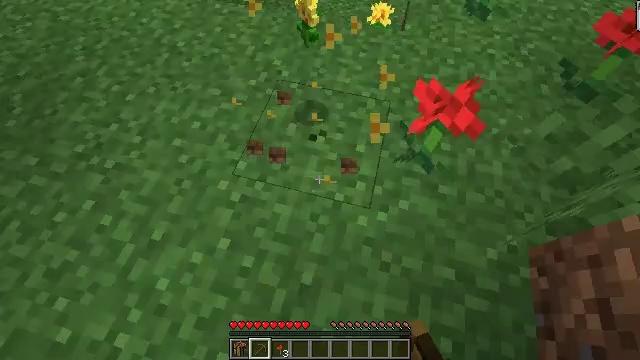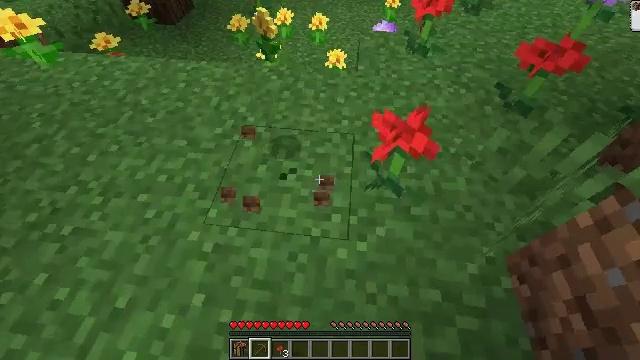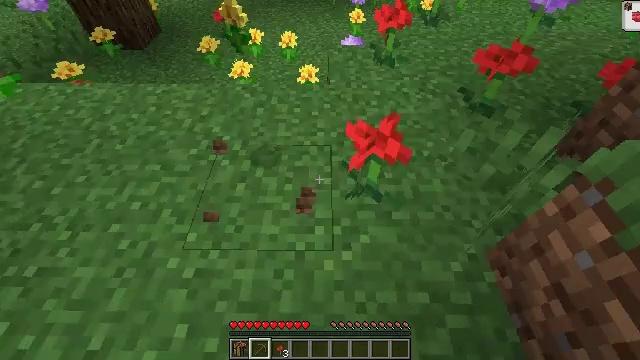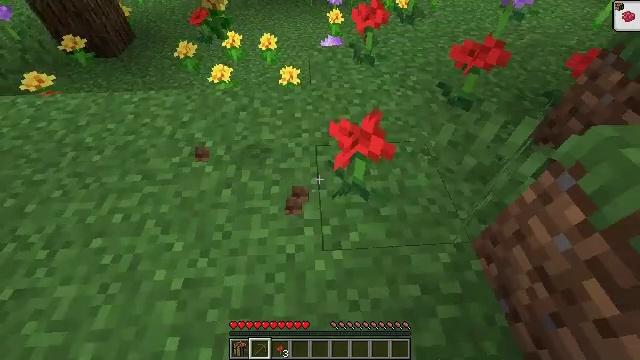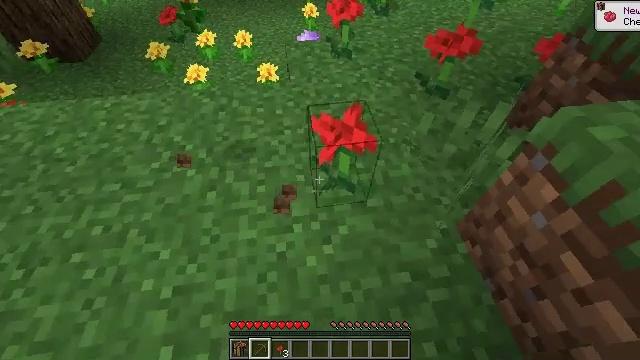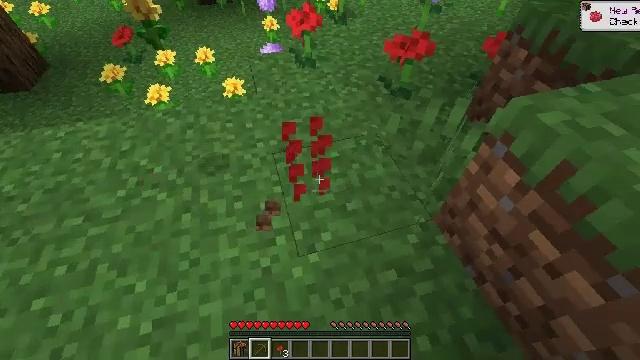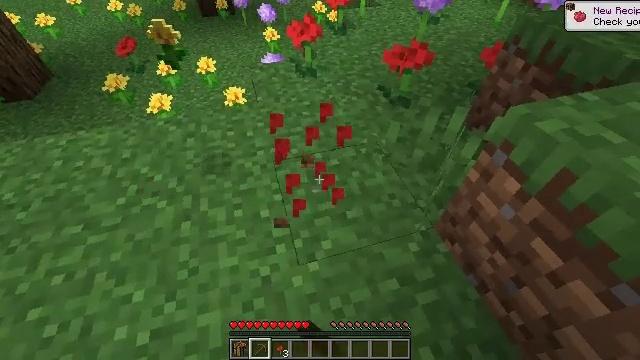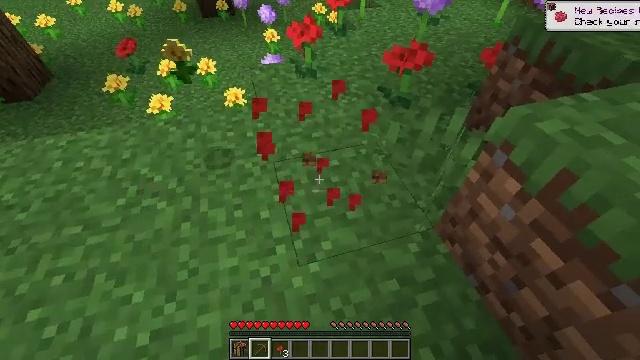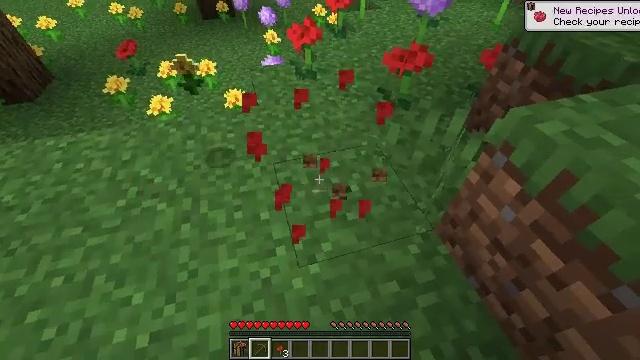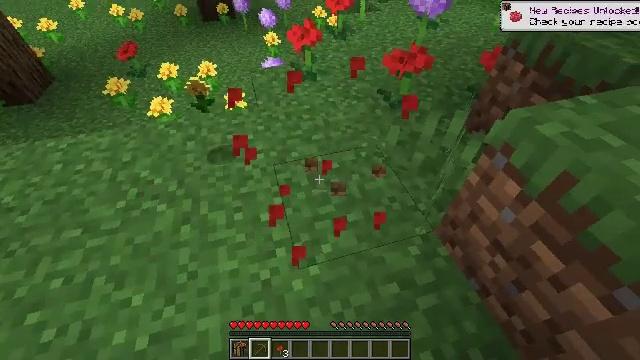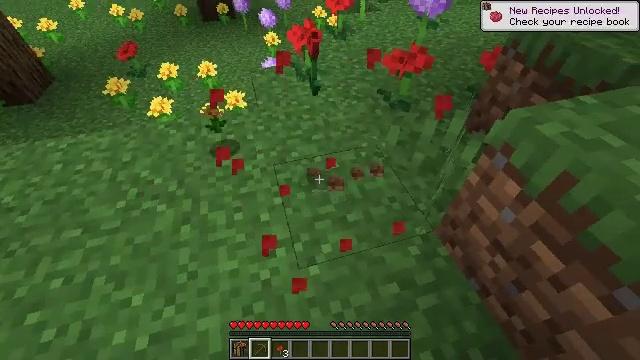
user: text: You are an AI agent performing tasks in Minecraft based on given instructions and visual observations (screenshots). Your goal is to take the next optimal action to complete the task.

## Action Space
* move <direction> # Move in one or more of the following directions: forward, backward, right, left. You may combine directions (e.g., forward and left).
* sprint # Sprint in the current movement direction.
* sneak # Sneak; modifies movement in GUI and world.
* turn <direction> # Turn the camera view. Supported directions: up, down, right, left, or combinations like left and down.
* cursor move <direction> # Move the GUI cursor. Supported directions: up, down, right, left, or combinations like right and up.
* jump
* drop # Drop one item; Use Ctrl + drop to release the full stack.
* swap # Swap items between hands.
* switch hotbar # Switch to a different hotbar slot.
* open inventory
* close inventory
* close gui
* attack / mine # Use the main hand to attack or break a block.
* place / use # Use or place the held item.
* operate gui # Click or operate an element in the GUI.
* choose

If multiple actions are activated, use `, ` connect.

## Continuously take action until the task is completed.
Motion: motion action
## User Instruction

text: Collect the poppy by clicking on it.
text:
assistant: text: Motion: turn right and up, attack / mine
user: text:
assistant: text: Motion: turn right and up
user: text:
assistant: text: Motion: turn right
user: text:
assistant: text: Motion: turn right
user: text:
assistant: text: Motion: turn right and up, attack / mine
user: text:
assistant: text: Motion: turn up, attack / mine
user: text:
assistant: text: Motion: attack / mine
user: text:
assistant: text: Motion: attack / mine
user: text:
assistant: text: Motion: no_op
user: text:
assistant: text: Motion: attack / mine
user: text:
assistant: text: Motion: attack / mine